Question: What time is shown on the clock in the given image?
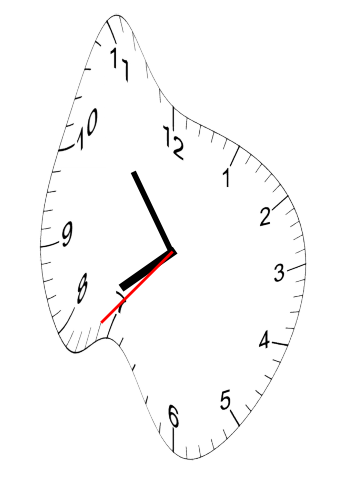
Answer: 07:53:37